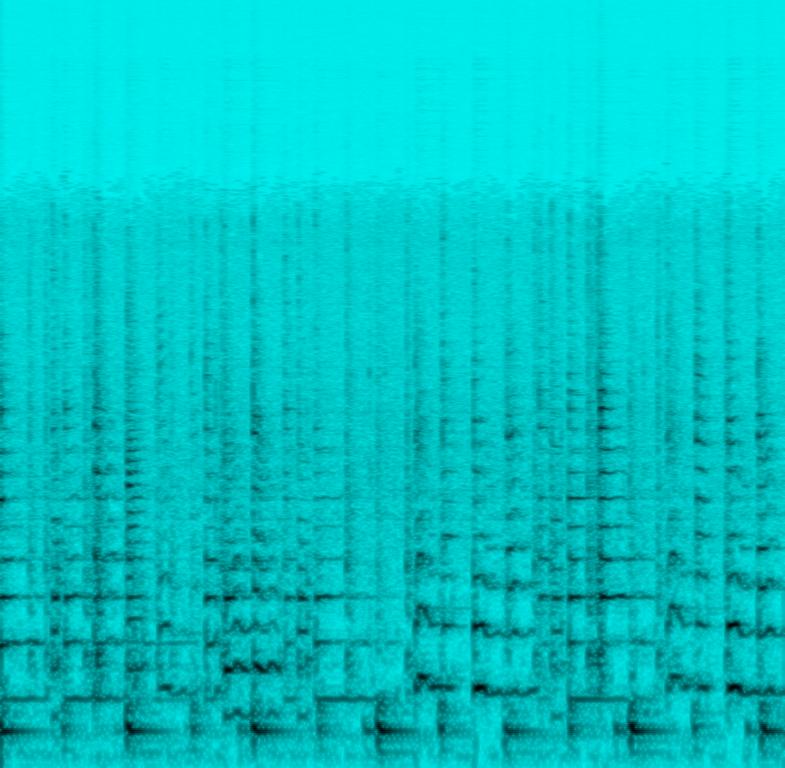
This is a traditional Korean song featuring a motif played on a stringed instrument known as a gayageum. The percussion is simple and traditional.